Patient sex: M
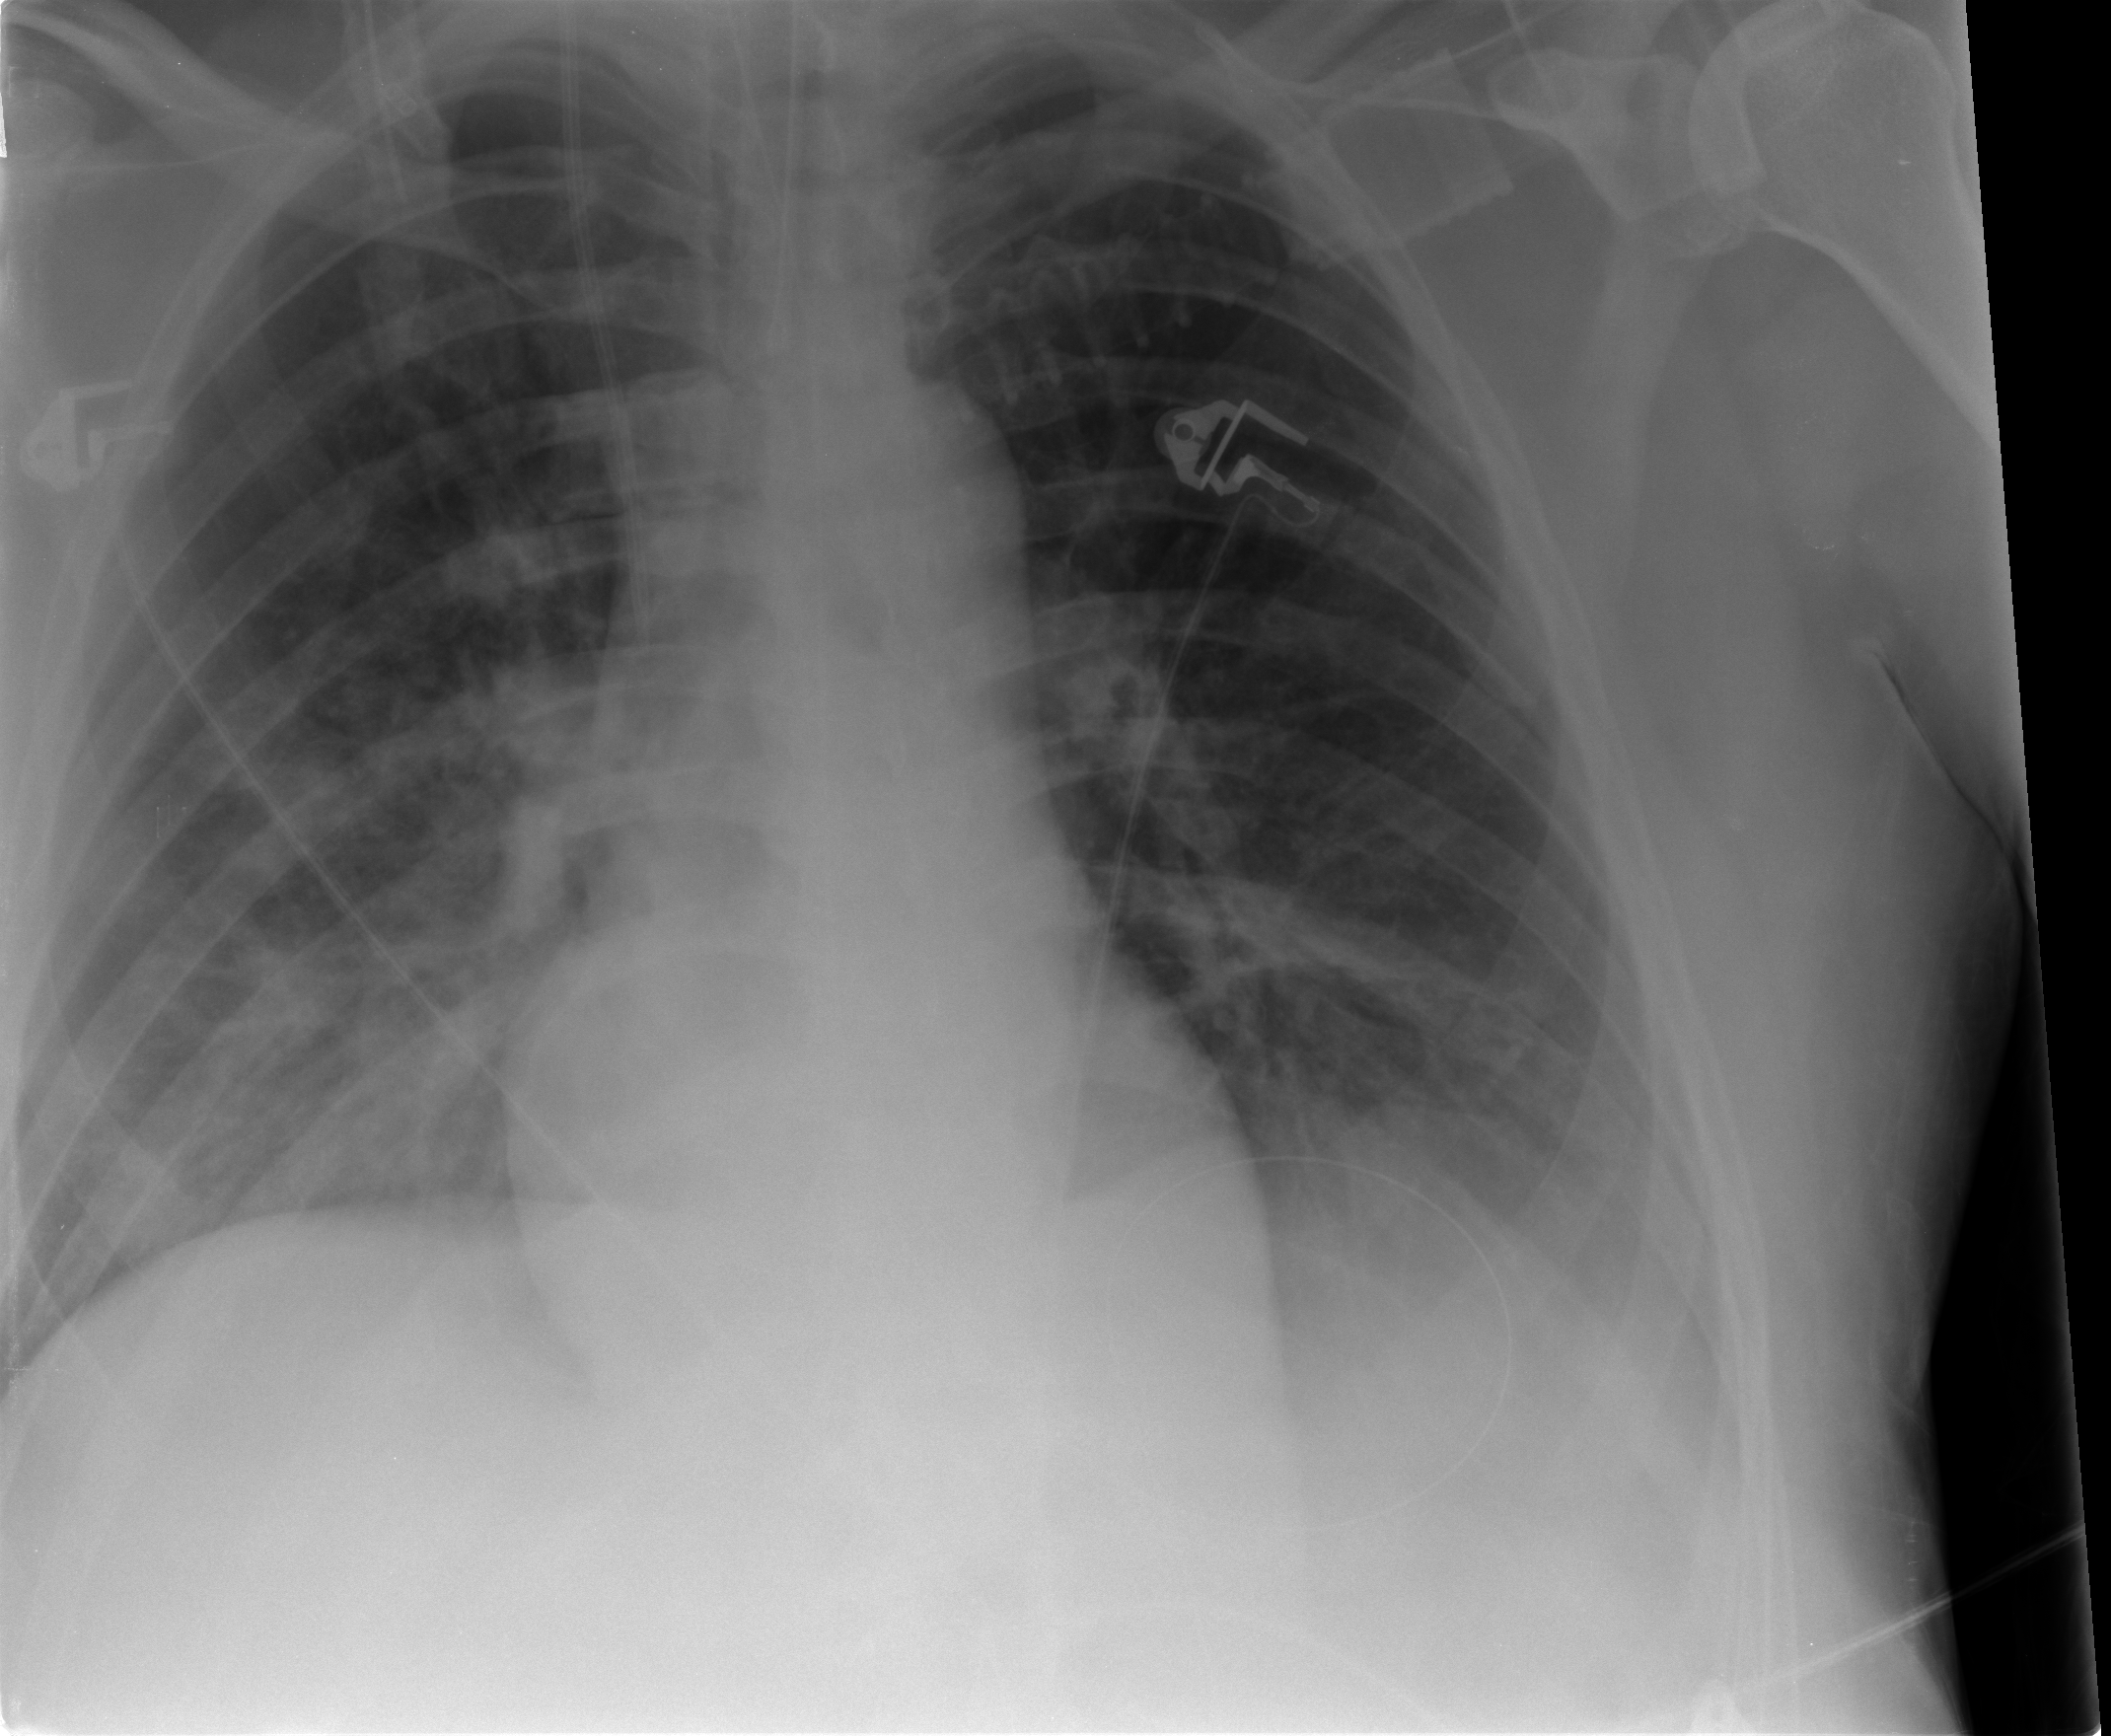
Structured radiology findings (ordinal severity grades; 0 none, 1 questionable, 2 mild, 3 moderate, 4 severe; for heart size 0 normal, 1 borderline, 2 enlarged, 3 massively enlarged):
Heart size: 0
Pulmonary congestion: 1
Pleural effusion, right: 2
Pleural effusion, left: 1
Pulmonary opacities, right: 2
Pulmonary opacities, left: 0
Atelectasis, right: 3
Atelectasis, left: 2